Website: macys
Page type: review-order
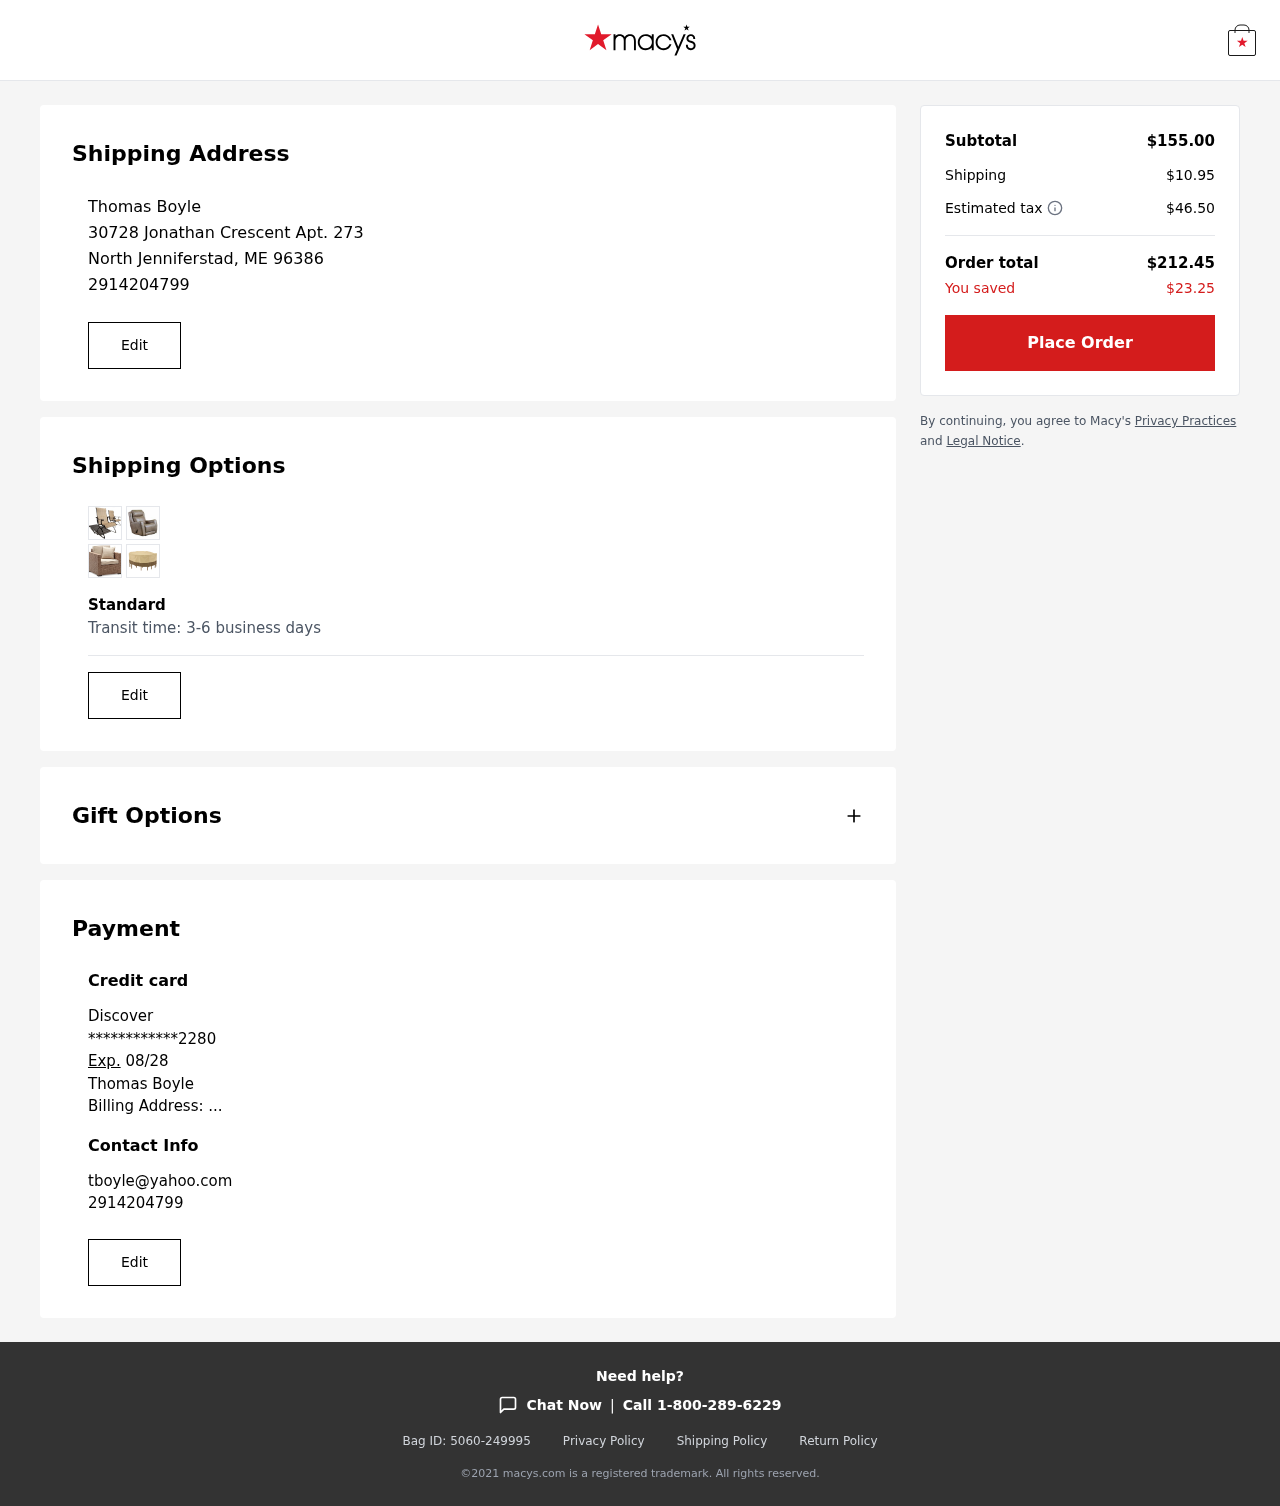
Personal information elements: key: PII_CARD_EXPIRY
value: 08/28
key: PII_CARD_LAST4
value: ************2280
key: PII_CARD_TYPE
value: Discover
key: PII_EMAIL2
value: tboyle@yahoo.com
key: PII_FULLNAME
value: Thomas Boyle
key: PII_FULLNAME2
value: Thomas Boyle
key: PII_PHONE
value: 2914204799
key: PII_PHONE2
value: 2914204799
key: PII_STREET
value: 30728 Jonathan Crescent Apt. 273
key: PII_STREET2
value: ...
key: PII_CITY_STATE_ZIP
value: North Jenniferstad, ME 96386
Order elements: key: ORDER_SUBTOTAL
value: $155.00
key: ORDER_SHIPPING_COST
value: $10.95
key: ORDER_TAX
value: $46.50
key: ORDER_TOTAL
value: $212.45
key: ORDER_SAVINGS
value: $23.25